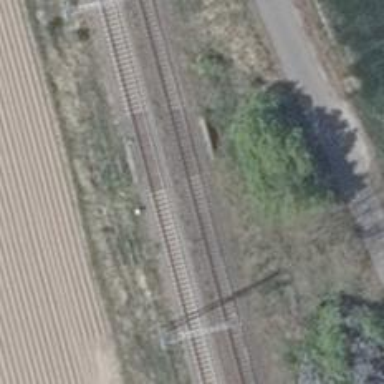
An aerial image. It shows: Bridge over electrified railway with contact line.